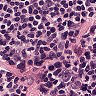
Metastatic tissue present: no